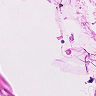
Metastatic tissue present: no